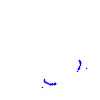
Particle: proton